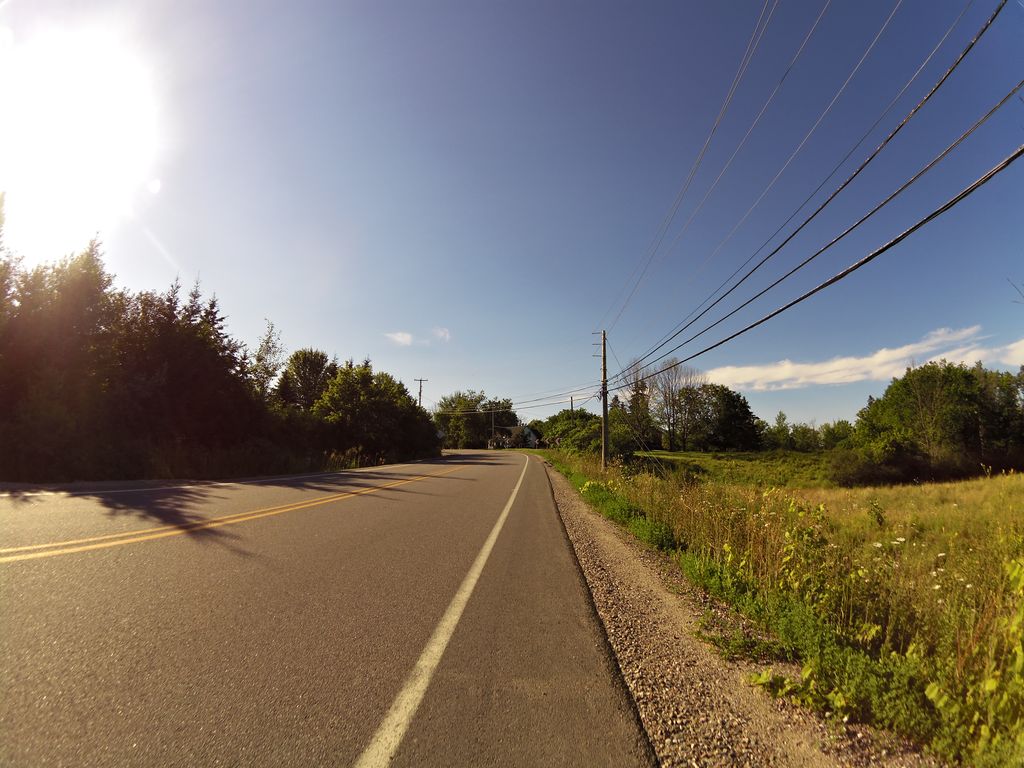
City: ottawa-gatineau